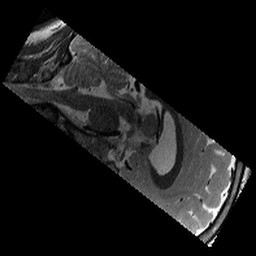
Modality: T2w
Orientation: sagittal
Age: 9
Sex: male
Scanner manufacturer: siemens
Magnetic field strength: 3 T
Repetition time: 9.23 s
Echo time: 0.067 s